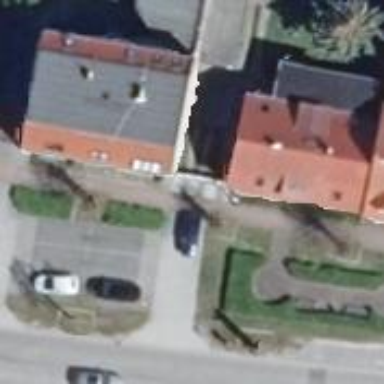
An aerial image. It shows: Sidewalk along the footway.